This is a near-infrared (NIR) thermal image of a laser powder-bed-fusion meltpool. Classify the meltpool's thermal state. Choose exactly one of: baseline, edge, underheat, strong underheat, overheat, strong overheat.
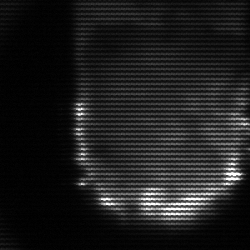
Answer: baseline